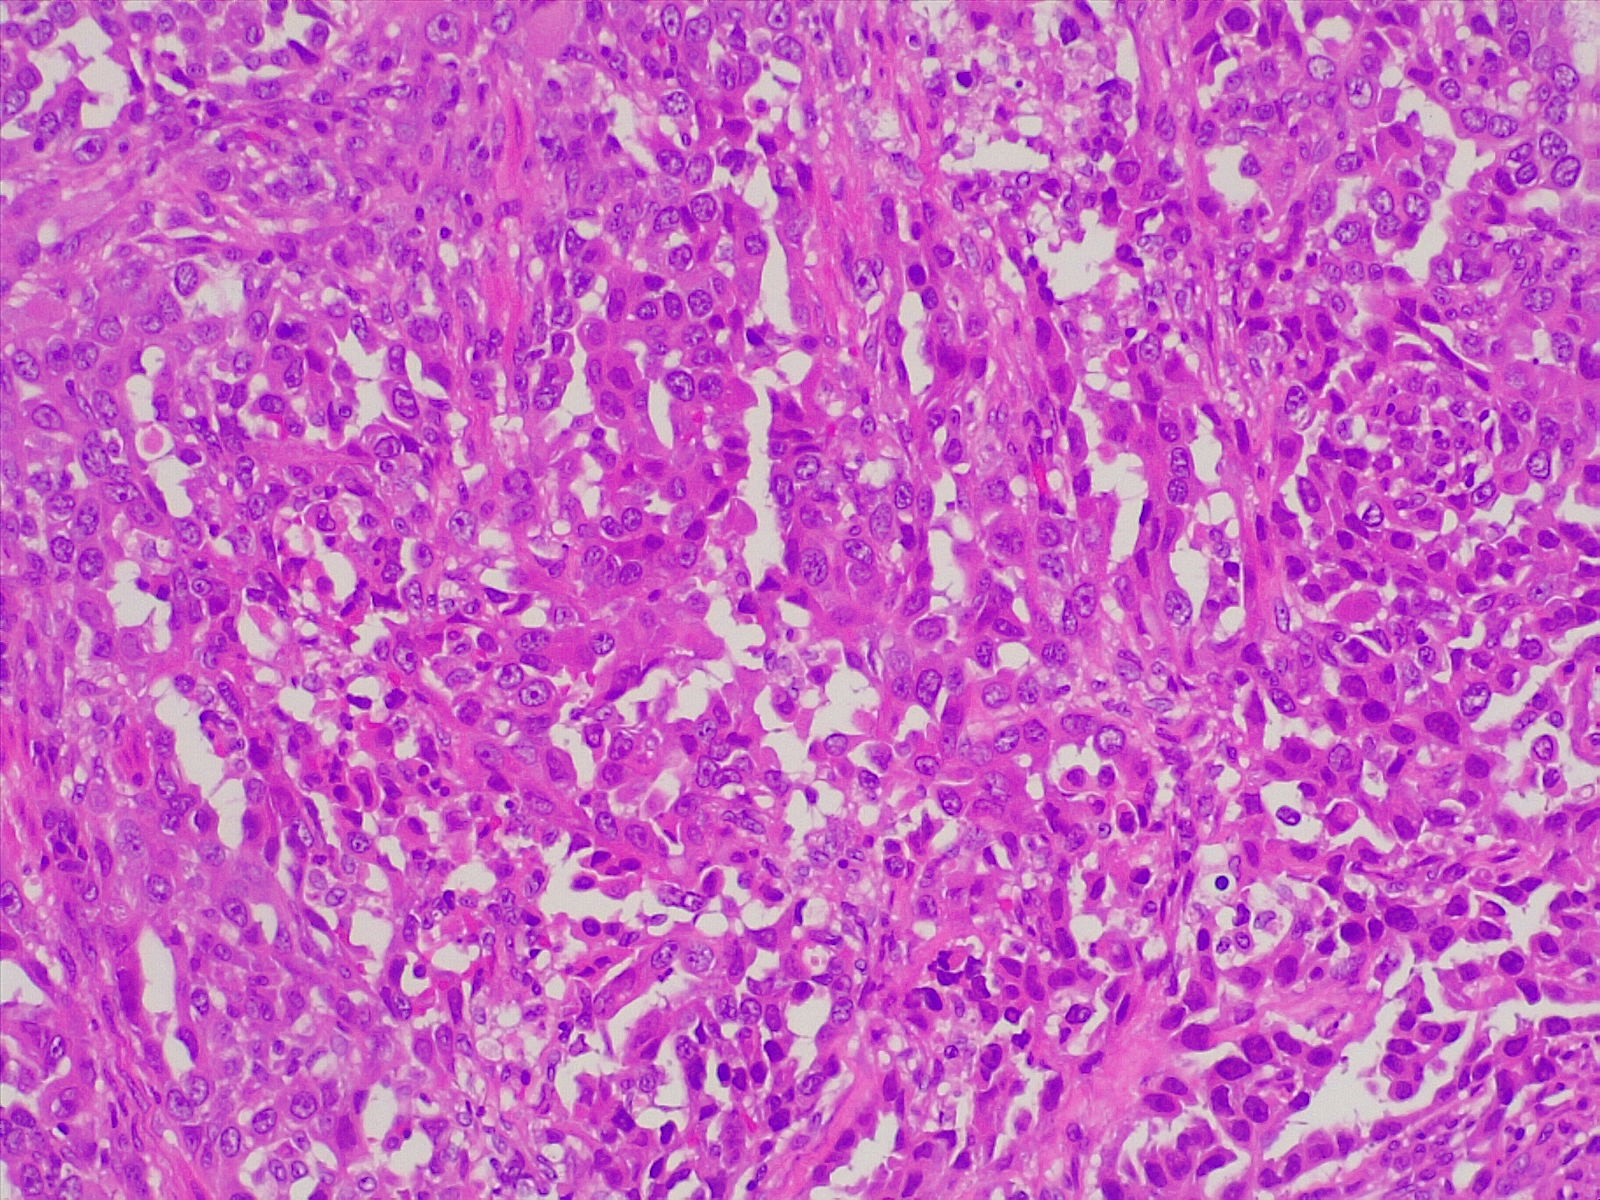
Label: lung adenocarcinoma, poorly differentiated